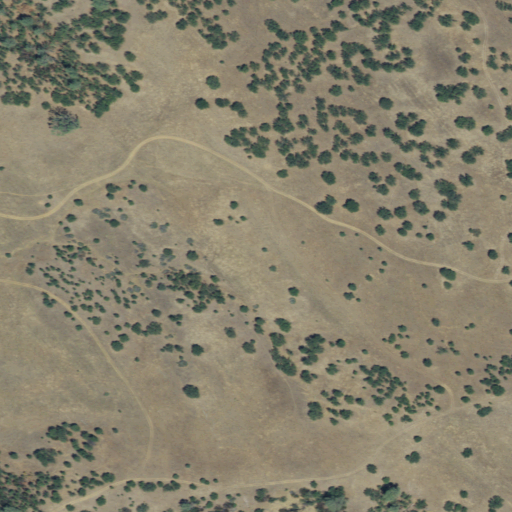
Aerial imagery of plain(s) in California named Bluedoor Flat containing shrub and grassland